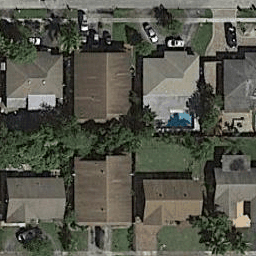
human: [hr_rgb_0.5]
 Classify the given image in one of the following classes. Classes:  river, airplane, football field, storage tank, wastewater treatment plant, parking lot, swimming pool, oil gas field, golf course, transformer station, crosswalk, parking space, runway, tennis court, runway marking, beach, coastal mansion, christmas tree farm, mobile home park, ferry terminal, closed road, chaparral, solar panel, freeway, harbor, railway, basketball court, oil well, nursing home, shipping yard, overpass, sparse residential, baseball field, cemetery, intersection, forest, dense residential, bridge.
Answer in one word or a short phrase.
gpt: dense residential